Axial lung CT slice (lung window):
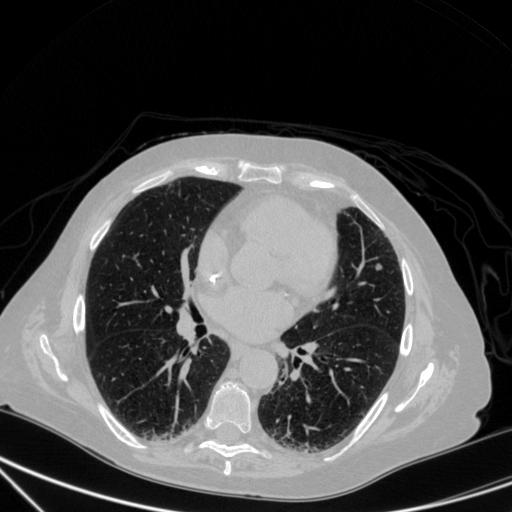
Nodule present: yes
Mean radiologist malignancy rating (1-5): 3.25